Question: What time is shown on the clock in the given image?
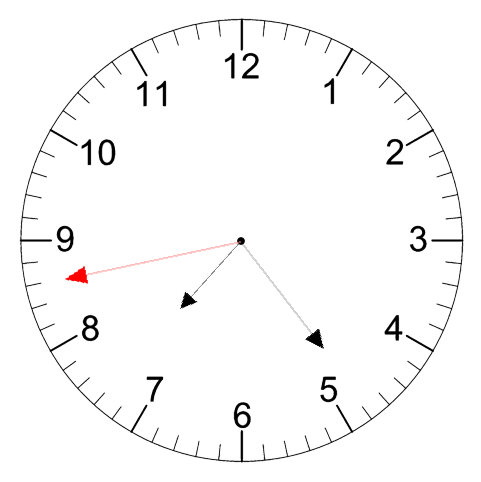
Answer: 07:23:43